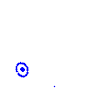
Particle: proton